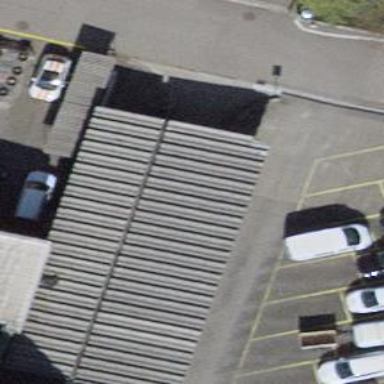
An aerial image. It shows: Parking entrance.